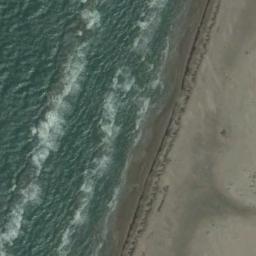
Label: beach